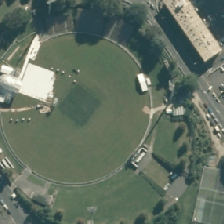
Land cover: urban_parkland